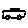
Label: car